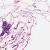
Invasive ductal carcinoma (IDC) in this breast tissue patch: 0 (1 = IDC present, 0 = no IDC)